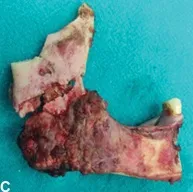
(C) Blackish discoloration of the bone with thinned-out cortex at the junction of body and ramus.
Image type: medical_photograph (other_medical_photograph)